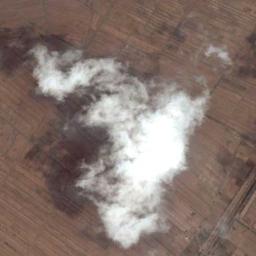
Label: cloud